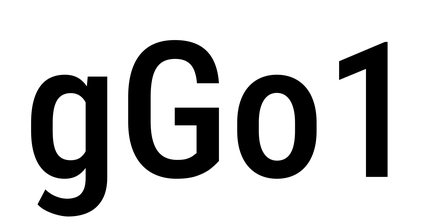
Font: Roboto_Condensed_Medium